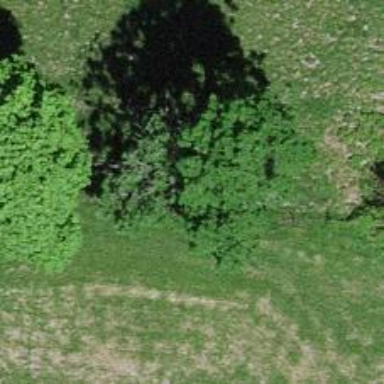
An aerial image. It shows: Beautiful tree in nature.